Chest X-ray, AP view. Patient: 52 years old, sex M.
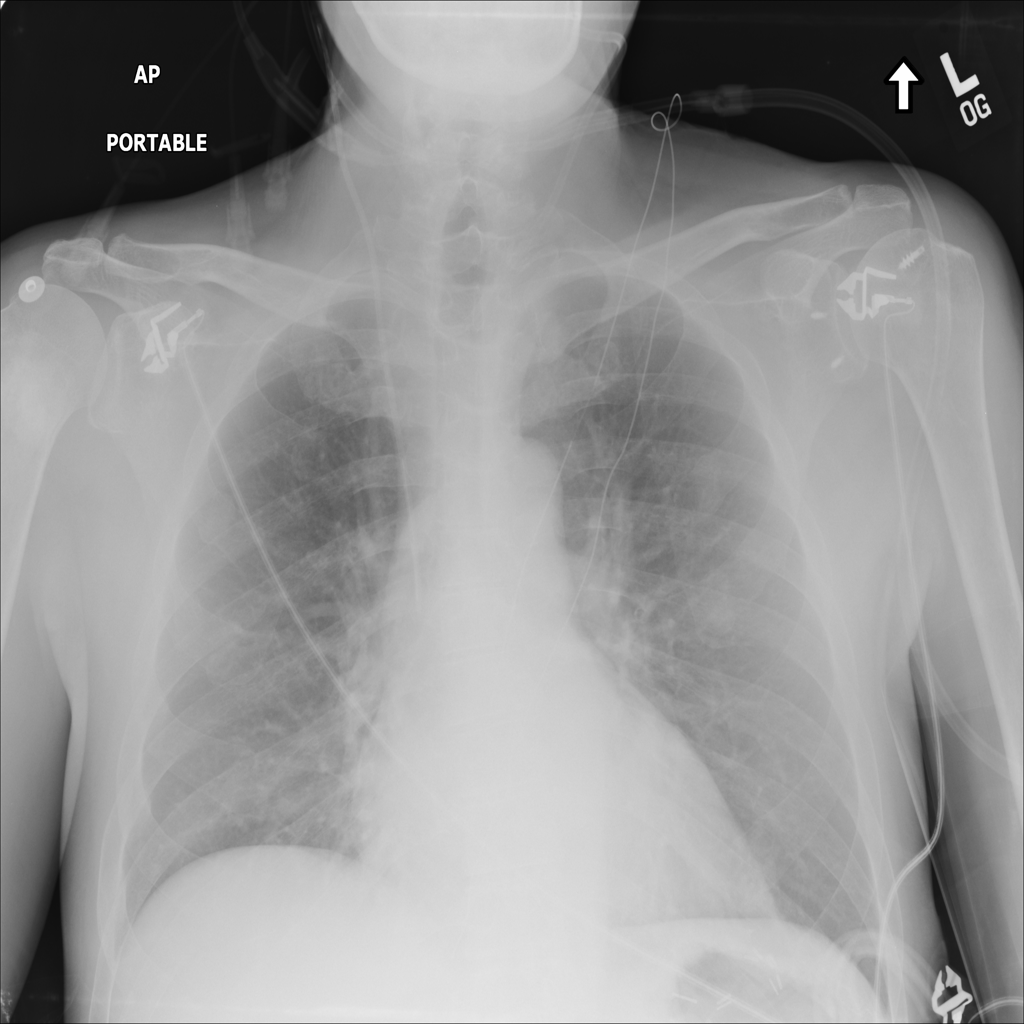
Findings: No Finding